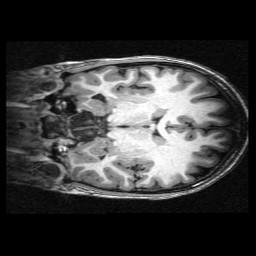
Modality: T1w
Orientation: coronal
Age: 10
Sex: male
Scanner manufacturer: siemens
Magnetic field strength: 3 T
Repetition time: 2.3 s
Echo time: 0.00336 s